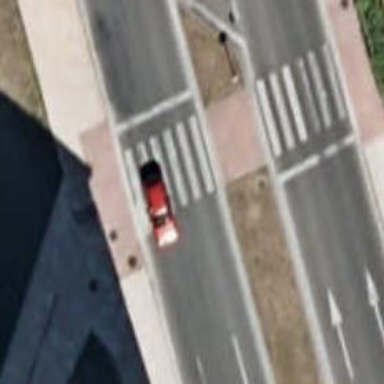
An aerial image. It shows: Uncontrolled crossing on the road.